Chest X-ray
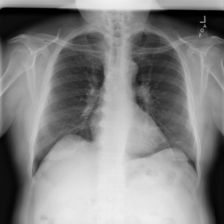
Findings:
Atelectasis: negative
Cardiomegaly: negative
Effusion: negative
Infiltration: negative
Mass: negative
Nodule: negative
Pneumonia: negative
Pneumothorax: negative
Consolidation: negative
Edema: negative
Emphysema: negative
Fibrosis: negative
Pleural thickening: negative
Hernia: negative